Question: This is my UI

I hope I could move 'red border' to left or right in the picture by mouse when the program run.
How should I do?
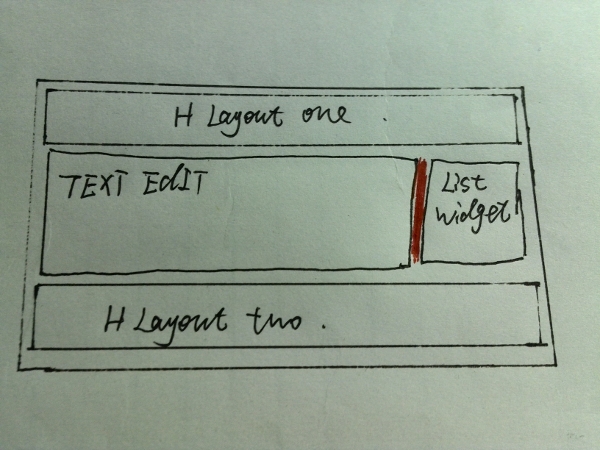
Answer: Add all those widgets to the form in the UI designer. Select text edit widget and list widget. Select "Lay Out Horizontally in Splitter" from the top toolbar. Then select the form itself and select "Lay Out Vertically" from the top toolbar. That's it, except the list widget is not dockable.
If you want to keep the list widget at constant size (so that it is resized only by the user), tell the QSplitter the stretch factors of the widgets, for example like this:
'''
MainWindow::MainWindow(QWidget *parent) :
QMainWindow(parent), ui(new Ui::MainWindow)
{
ui->setupUi(this);
// index 0 is the text edit, stretch factor is 1 (= all stretching goes here)
ui->splitter->setStretchFactor(0, 1);
// index 1 is the list widget, stretch factor is 0
ui->splitter->setStretchFactor(1, 0);
}
'''